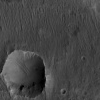
Atmospheric dust classification: not_dusty